Interaction volume radius: 10 \u00c5
Interaction volume height: 10 \u00c5
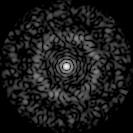
Disorder parameter: 0.8477